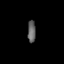
Tissue: lung
Cell type: Epithelial cells
Senescence score: 0.2113
Nuclear area (px): 173
Mean DAPI intensity: 98.26